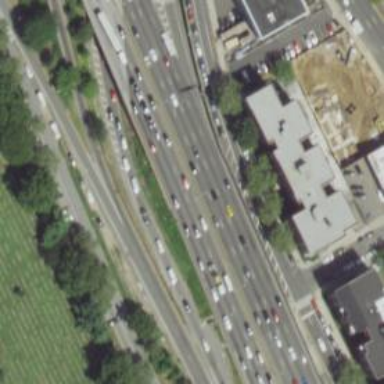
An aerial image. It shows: Motorway junction.